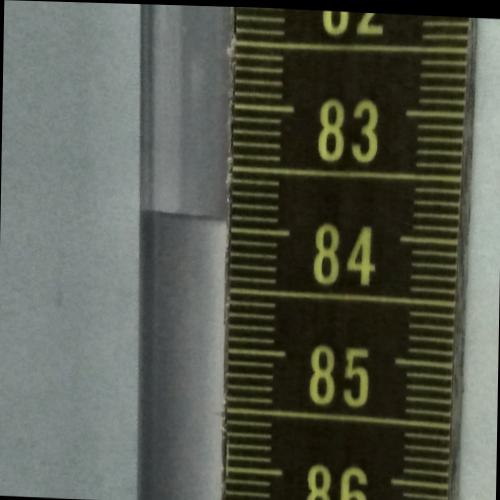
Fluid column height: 83.9 cm